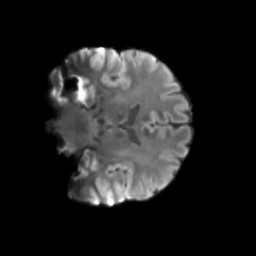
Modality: T2w
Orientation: coronal
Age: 56
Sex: male
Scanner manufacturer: siemens
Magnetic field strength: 3 T
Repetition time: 3.23 s
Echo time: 0.0892 s